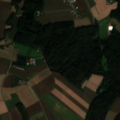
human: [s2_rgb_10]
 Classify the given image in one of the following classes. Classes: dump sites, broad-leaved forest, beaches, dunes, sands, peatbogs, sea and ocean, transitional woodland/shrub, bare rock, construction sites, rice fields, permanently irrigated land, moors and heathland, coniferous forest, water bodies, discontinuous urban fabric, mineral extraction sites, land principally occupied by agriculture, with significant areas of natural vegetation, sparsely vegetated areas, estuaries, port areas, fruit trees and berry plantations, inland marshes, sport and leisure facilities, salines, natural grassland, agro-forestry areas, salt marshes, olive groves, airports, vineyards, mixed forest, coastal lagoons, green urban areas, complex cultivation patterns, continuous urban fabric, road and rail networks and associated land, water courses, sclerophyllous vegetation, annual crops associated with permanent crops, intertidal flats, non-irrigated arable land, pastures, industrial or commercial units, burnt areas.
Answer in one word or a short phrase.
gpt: non-irrigated arable land, complex cultivation patterns, mixed forest